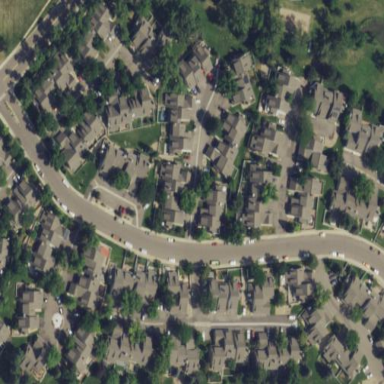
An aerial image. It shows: Condominium within residential area.